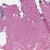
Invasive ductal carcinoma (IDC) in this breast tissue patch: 0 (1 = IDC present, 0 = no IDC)